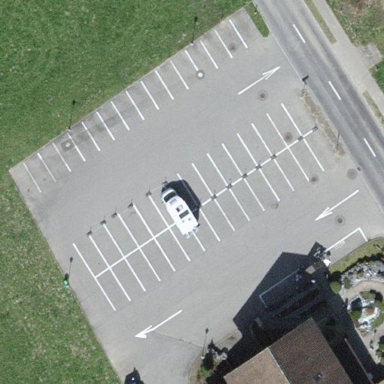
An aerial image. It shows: Parking area with surface.